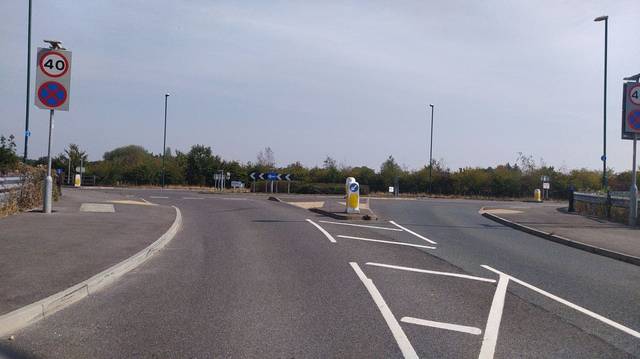
Region: United Kingdom
Coordinates: 50.803, -0.6456